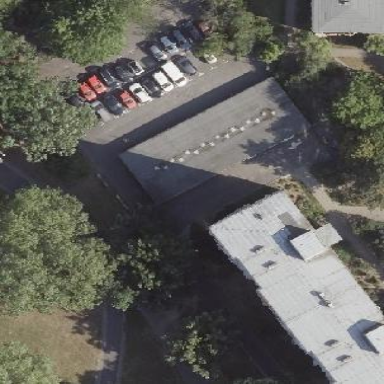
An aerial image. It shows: Group of garages.